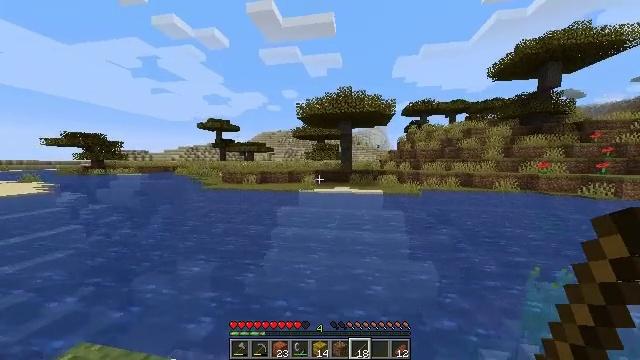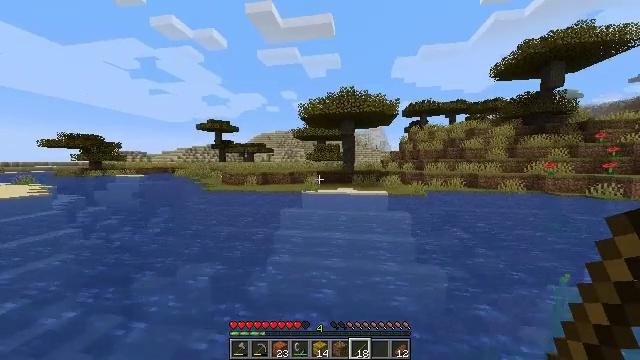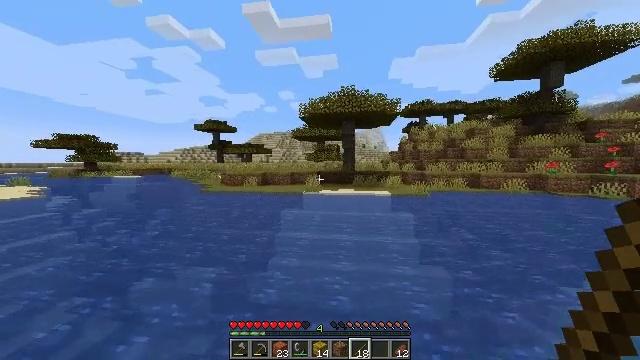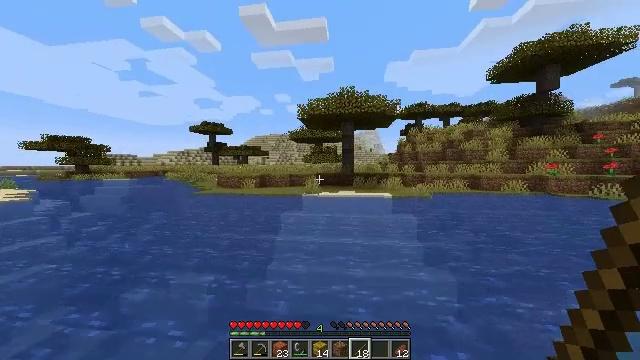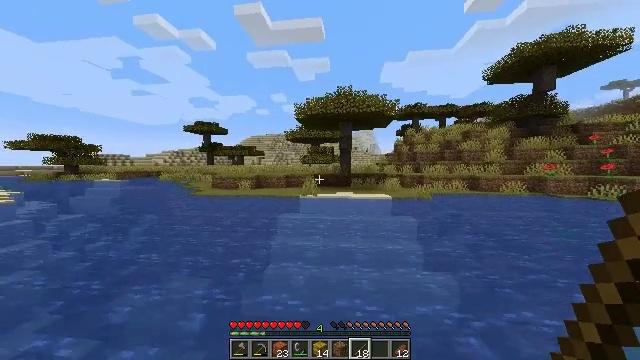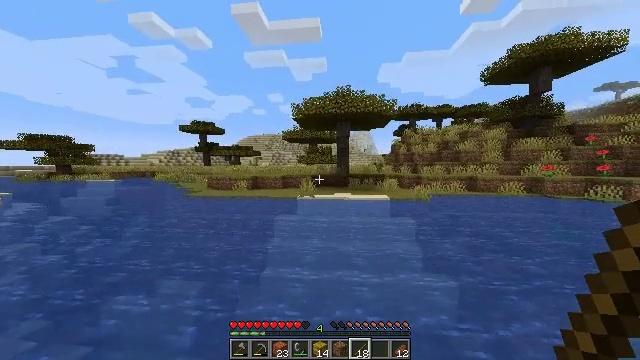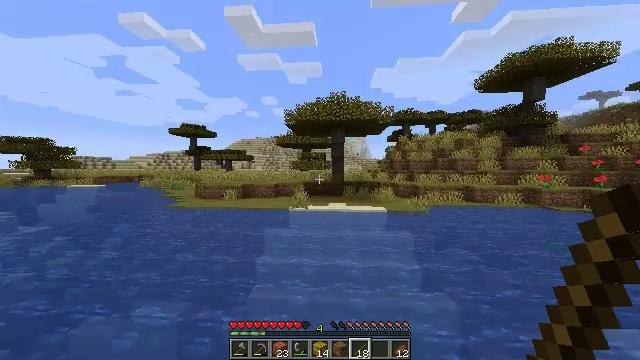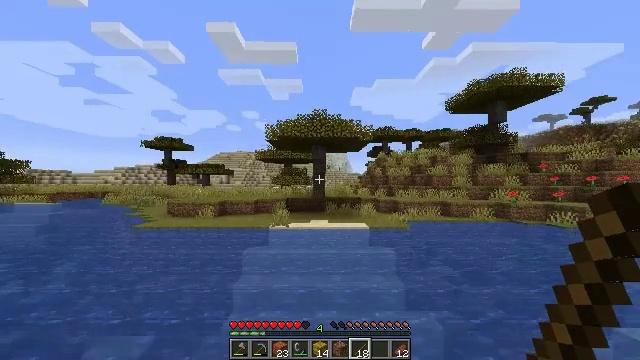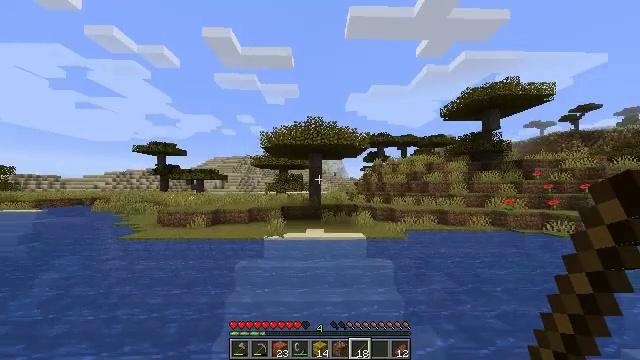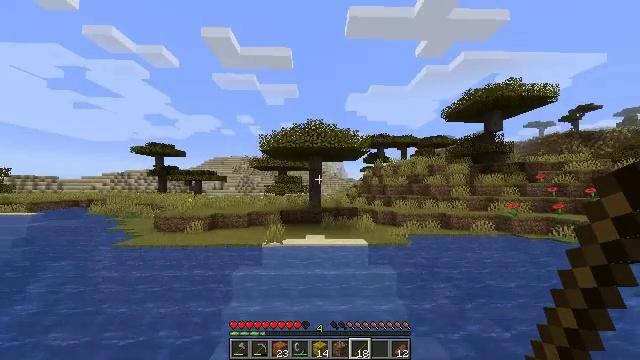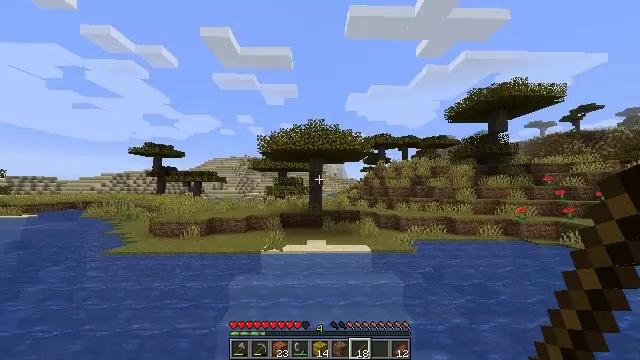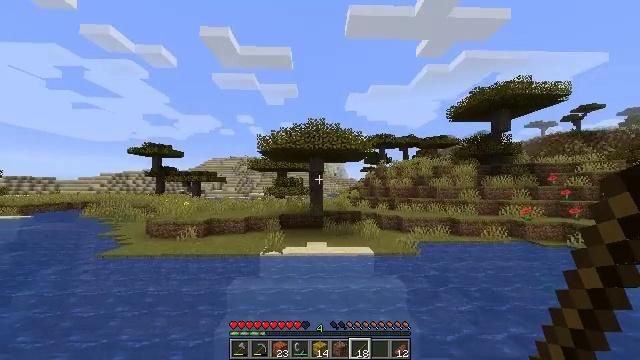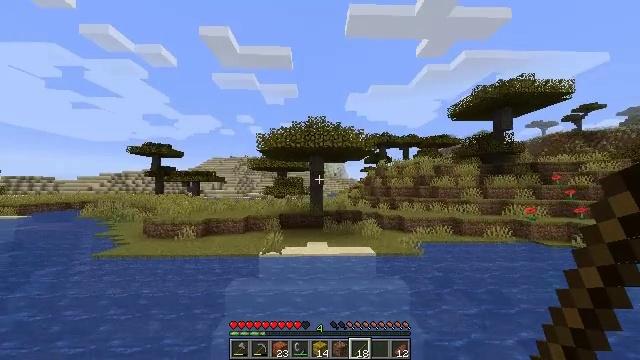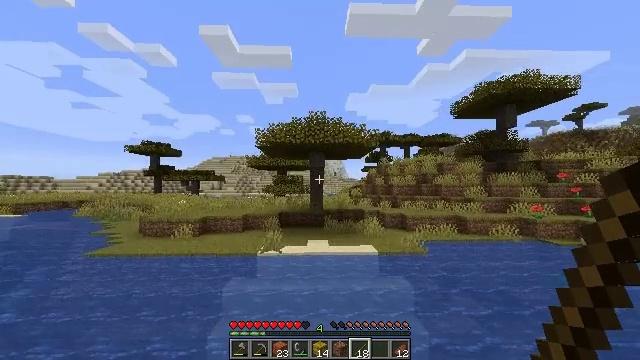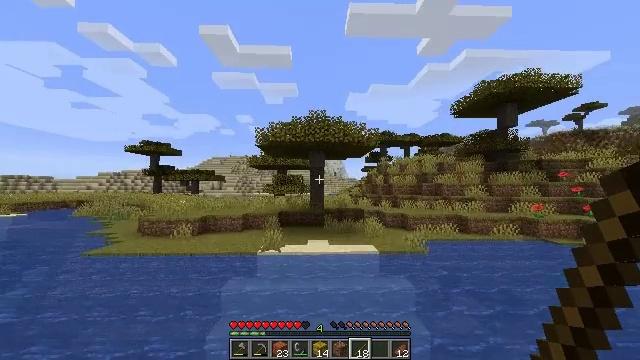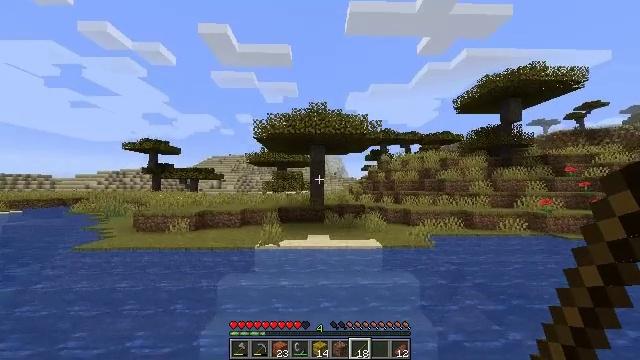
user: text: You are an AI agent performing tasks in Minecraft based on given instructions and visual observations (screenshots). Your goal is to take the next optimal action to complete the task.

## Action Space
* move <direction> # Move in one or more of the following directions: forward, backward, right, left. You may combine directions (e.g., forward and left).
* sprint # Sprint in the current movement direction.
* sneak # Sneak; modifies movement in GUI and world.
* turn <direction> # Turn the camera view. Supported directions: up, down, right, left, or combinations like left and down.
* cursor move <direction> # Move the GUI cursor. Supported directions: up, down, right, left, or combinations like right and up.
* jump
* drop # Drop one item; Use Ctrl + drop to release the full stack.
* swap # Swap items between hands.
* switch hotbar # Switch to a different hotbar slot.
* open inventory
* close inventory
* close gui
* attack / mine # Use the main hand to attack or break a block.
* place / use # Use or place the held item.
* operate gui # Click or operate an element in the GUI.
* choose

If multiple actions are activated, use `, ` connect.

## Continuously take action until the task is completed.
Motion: motion action
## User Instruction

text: Collect the dead bush from dry areas.
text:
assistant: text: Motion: move forward and move left, sprint
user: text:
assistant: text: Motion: move forward and move left, sprint
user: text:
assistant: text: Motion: move forward, sprint, turn right
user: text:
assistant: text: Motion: move forward, sprint, turn right
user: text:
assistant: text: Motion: move forward, sprint
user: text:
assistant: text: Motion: move forward, sprint, turn right, jump
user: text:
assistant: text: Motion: move forward, sprint, turn right and up, jump
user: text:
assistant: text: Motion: move forward, sprint, turn right and up, jump
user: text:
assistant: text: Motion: move forward, sprint, jump
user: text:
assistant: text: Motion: move forward, sprint, jump
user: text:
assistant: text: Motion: move forward, sprint
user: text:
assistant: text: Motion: move forward
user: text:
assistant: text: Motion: move forward
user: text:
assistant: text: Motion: move forward
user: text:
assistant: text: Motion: move forward
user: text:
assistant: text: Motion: move forward
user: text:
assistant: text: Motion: move forward
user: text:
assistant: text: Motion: move forward
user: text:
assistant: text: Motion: move forward
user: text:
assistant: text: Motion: move forward
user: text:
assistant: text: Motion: move forward
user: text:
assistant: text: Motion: move forward
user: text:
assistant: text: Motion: move forward, sprint
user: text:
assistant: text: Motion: move forward, sprint
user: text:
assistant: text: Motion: move forward, sprint
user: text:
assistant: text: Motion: move forward, sprint
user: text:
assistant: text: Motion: move forward, sprint
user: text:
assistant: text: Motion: move forward, sprint
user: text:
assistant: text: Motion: move forward, sprint
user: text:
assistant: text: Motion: move forward, sprint